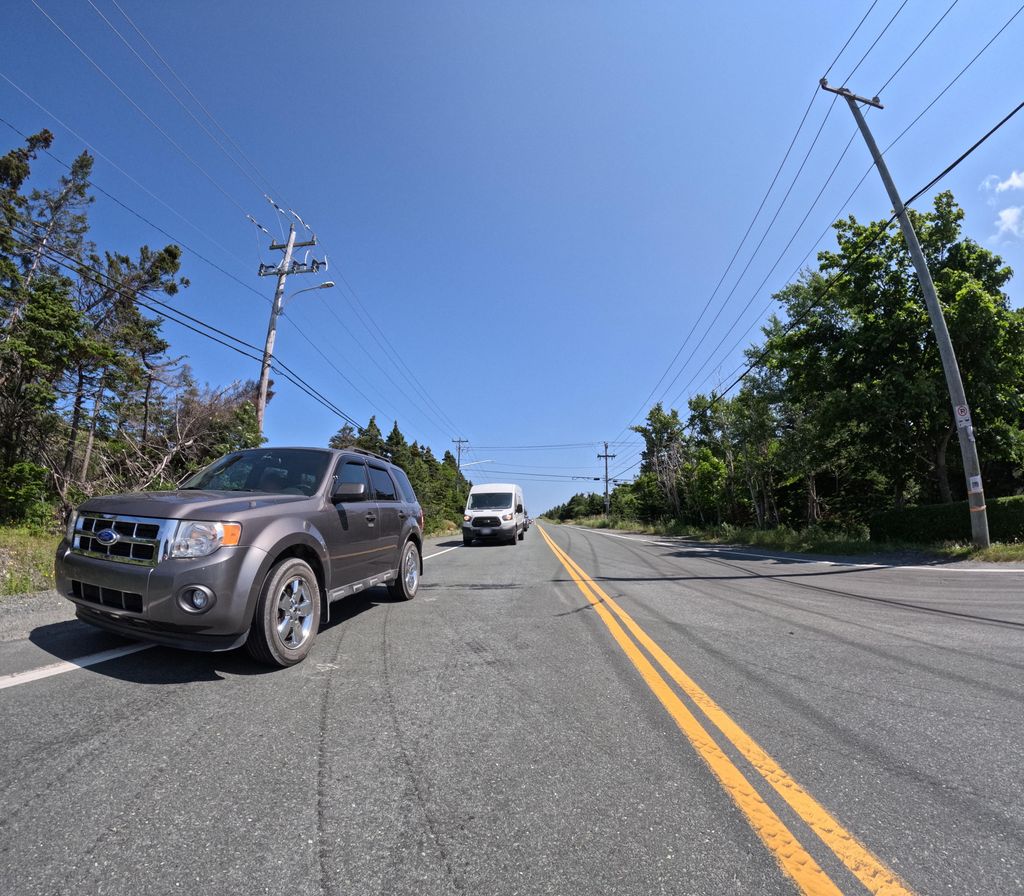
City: st_johns